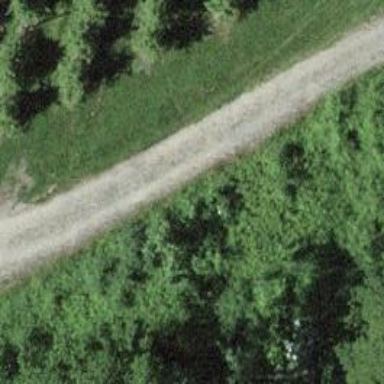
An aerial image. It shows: Track road with grade4 tracktype.